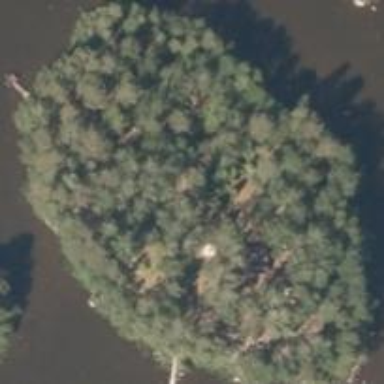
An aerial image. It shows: Image showing island.